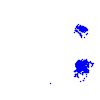
Particle: electron